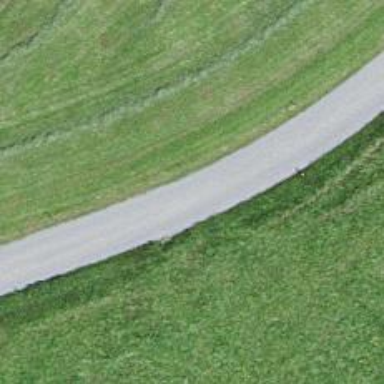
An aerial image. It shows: Well-maintained track road of grade 1.